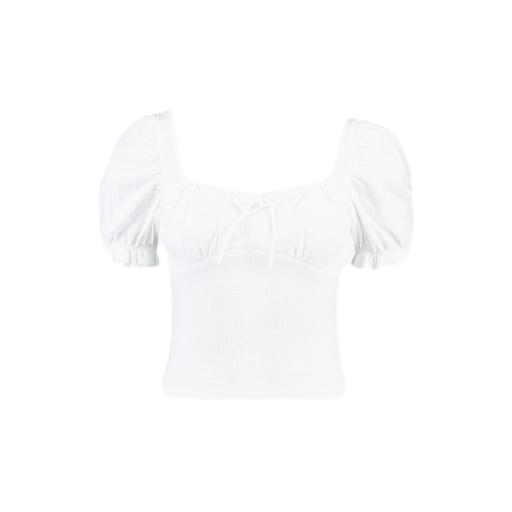
white indra tie-front top, white tie-front top, white short-sleeved top, white background